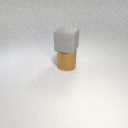
large brown metal cylinder below large gray rubber cube